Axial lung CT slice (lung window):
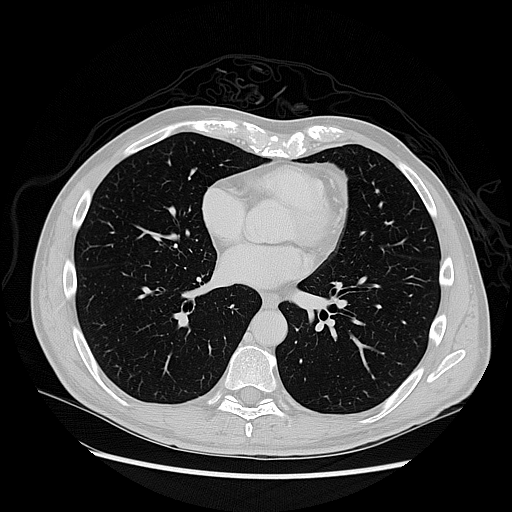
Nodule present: no